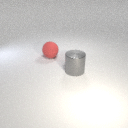
large gray metal cylinder to the right of large red rubber sphere